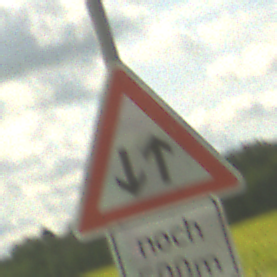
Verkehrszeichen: Gegenverkehr
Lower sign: LaengeEinerStrecke3
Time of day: Midday
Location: Outdoor (RoadRail)
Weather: PartlyCloudy
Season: NotSpecified
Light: Natural